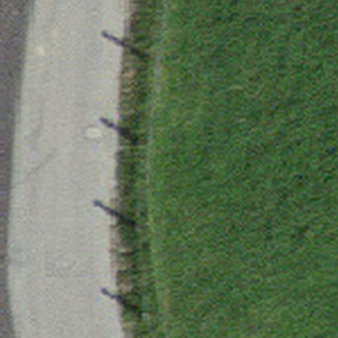
Label: other